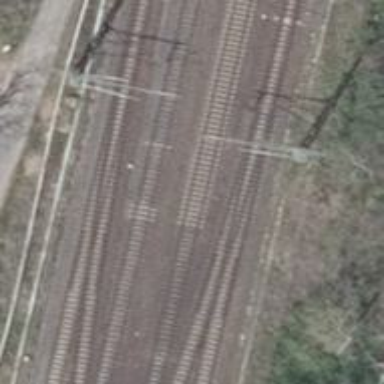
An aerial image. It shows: Railway track with contact lines for electrification.